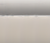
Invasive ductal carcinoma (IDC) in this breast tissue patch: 0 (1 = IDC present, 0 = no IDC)